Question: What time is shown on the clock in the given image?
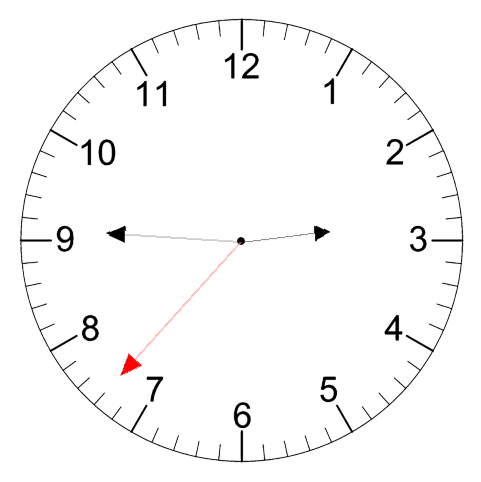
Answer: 02:45:37